Question: Is there any way to change blue colored caret on iOS for inputs?

So caret-color property will fix this 'issue' when it will be supported in ios. check browser support when you are here in the future <URL>
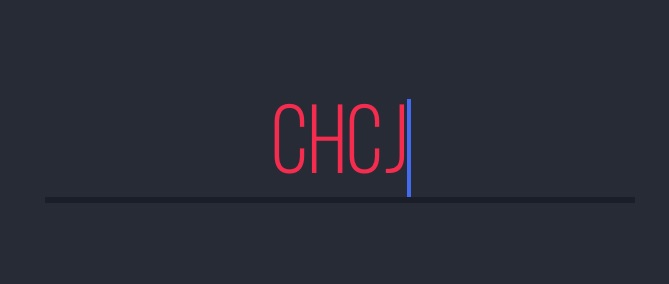
Answer: <URL> in ios so now you can change the color of the caret.
'''
input {
font-size: 20px;
caret-color: red;
}
'''
'''
<input type="text">
'''